Aerial crown-view tile of a tropical tree (Barro Colorado Island, Panama), acquired 20250124:
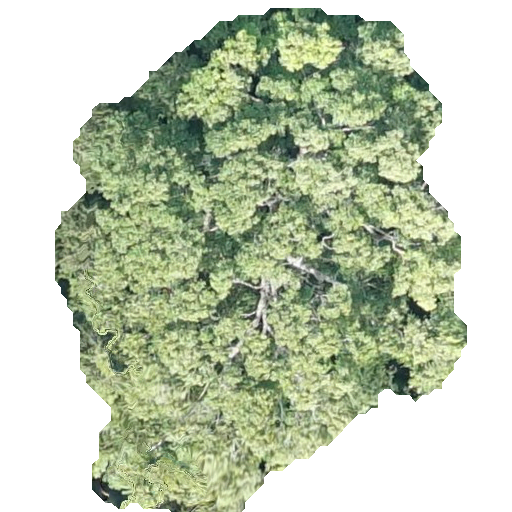
Species: Ocotea leptobotra
GBIF accepted scientific name: Ocotea leptobotra
Crown area: 227.421 m²